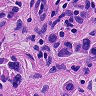
Metastatic tissue present: yes